Question: Given this html code:
'''
@Html.TextBoxFor(x => x.CountryName, new { placeholder = "Country", @class = "input-medium", customerui = "Country" })
@Html.DisplayText( " [ " )
@Html.DisplayTextFor(x => x.CountryName )
@Html.DisplayText( " ] " )
@Html.DisplayTextFor(x => x.CountryFootnote)
'''
The expectation is that the following would be shown:
-
But instead the " [ " and " ] " are missing?
---

---
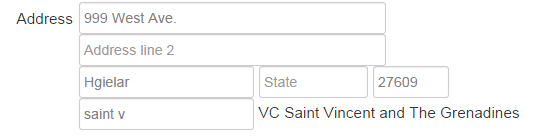
Answer: I did search last night and did not find <URL>
Which explains my posting this question.
The helpful answer is:
The DisplayText is synonomous for Model.PropertyName.. so Model.PropertyName = @Html.DisplayText('PropertyName')
So if ' [ ' and ' ] ' are not attributes of your model and you are just trying to output raw text then just replace the 'DisplayText' statements with the raw text:
'''
<text> [ </text>
@Html.DisplayTextFor(x => x.CountryName )
<text> ] </text>
'''